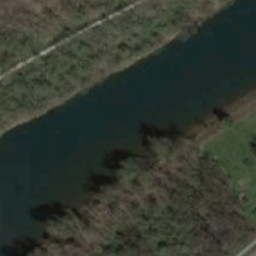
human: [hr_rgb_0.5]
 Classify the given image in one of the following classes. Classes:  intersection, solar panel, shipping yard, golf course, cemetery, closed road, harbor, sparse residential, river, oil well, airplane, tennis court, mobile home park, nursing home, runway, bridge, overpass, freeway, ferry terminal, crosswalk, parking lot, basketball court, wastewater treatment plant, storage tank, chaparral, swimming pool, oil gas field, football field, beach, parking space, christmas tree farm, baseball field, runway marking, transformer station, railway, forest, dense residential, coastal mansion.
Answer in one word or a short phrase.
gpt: river